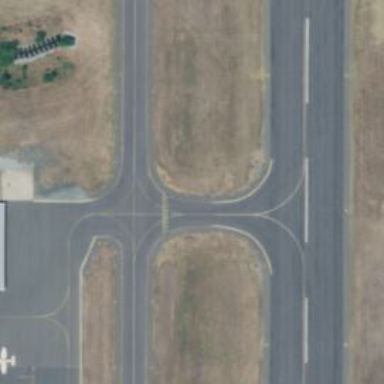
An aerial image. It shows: Image of taxiway at airport.